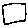
Label: square